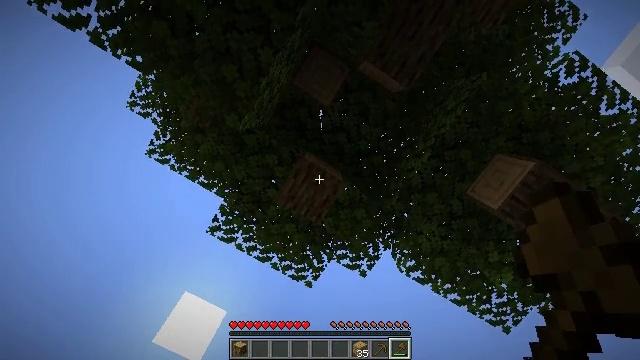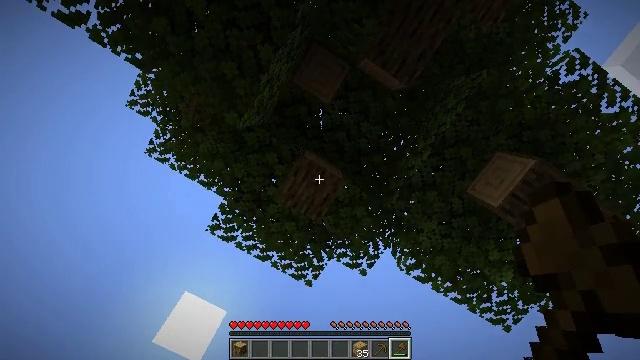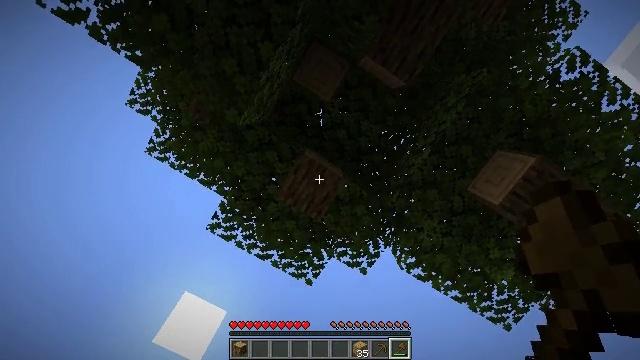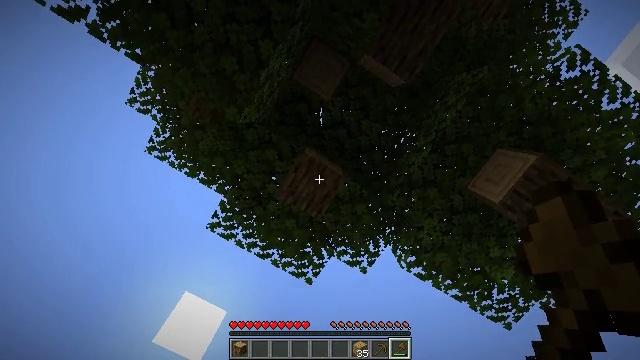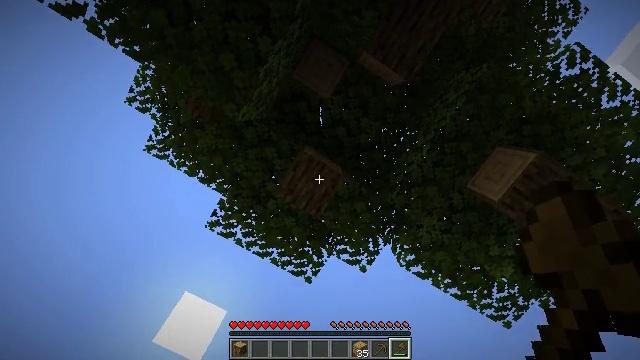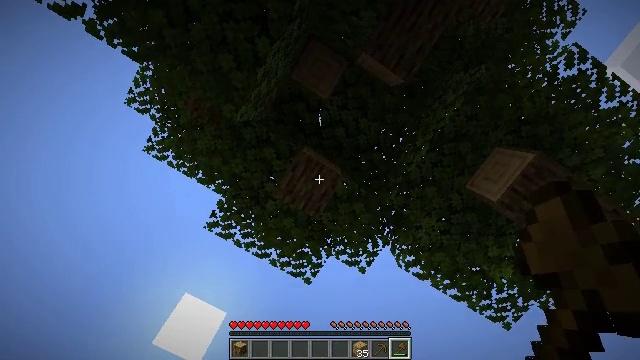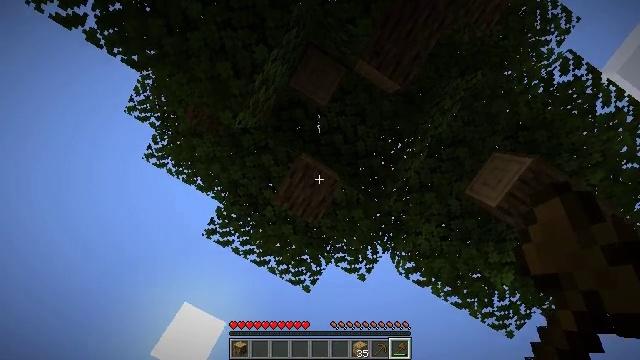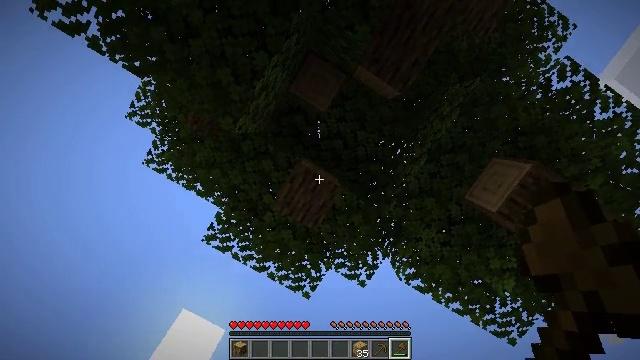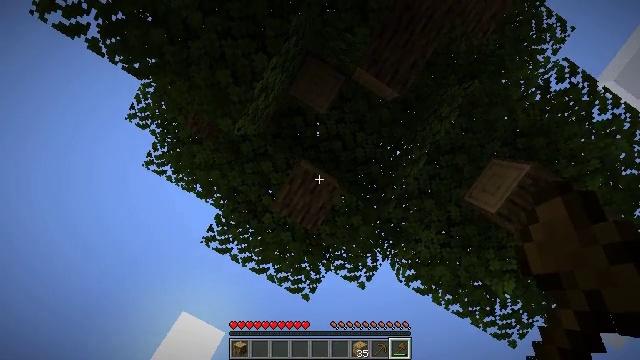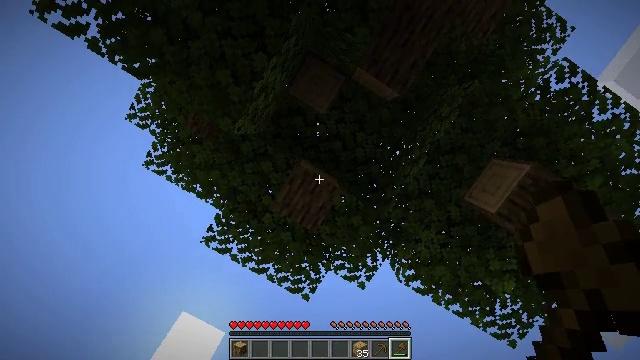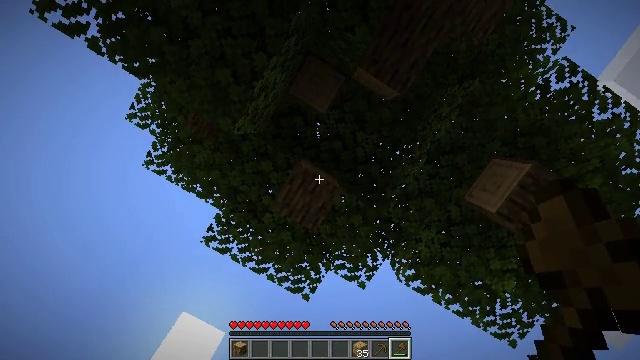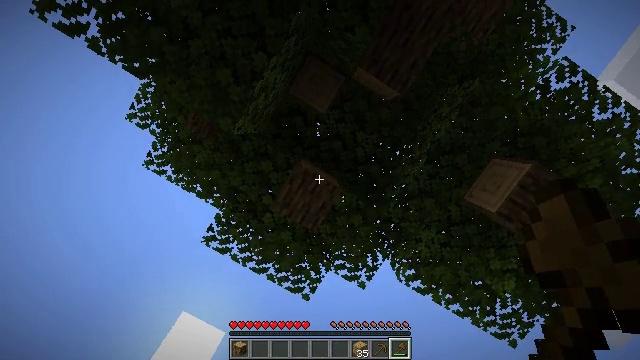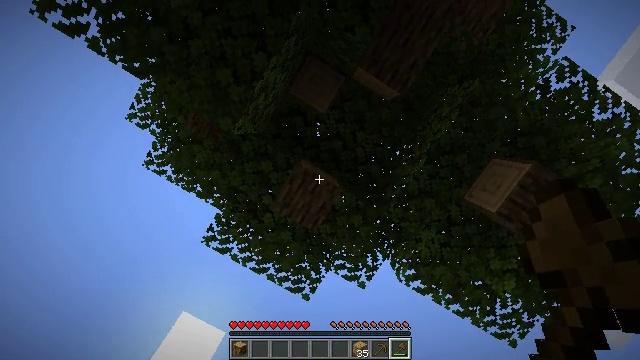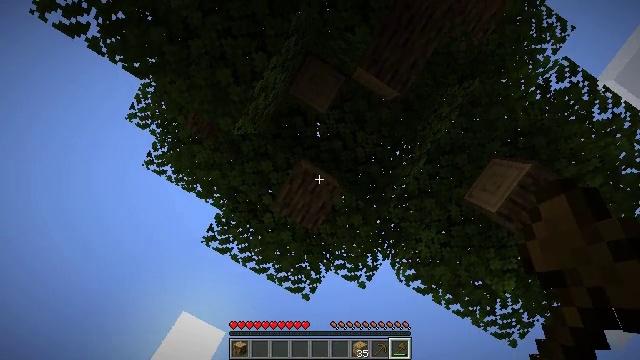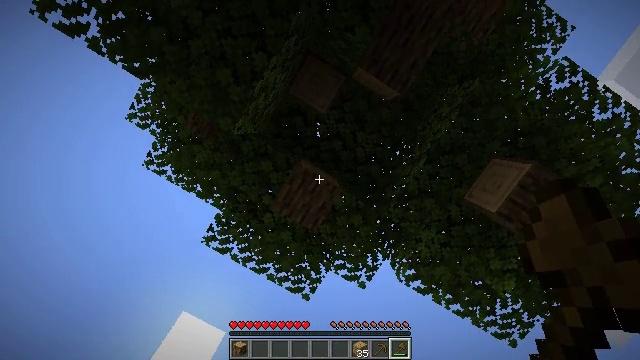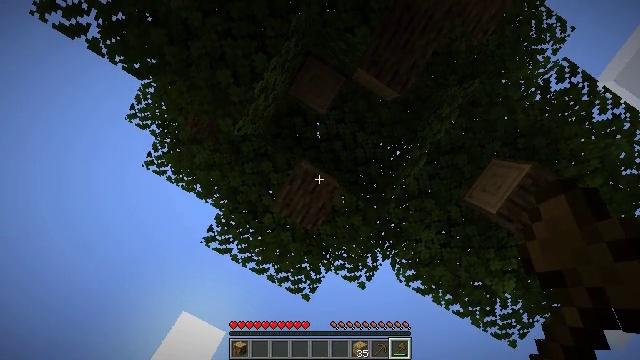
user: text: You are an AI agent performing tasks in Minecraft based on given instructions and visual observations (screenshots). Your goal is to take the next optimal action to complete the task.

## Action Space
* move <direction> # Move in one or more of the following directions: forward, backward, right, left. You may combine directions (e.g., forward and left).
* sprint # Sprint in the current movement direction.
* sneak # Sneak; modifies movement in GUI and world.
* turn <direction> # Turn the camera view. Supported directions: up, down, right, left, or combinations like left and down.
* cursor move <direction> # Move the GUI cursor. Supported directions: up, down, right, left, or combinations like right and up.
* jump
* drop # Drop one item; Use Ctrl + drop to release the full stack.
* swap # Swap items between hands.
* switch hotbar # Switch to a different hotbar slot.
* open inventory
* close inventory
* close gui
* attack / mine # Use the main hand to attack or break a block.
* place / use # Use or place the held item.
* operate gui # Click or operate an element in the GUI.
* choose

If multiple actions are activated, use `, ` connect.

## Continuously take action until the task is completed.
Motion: motion action
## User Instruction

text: Cut down the tree and harvest oak logs.
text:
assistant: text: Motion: sneak, attack / mine
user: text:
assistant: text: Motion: sneak, attack / mine
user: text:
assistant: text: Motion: move forward, sneak, attack / mine
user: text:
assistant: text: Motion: move forward, sneak, attack / mine
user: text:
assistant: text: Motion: move forward, sneak, attack / mine
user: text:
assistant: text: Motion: move forward, sneak, turn up, attack / mine
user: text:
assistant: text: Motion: sneak, turn up, attack / mine
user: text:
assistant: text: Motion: sneak, attack / mine
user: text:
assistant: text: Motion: sneak, attack / mine
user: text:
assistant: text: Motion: sneak, attack / mine
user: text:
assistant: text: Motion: sneak, attack / mine
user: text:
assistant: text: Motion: sneak, attack / mine
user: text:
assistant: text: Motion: sneak, attack / mine
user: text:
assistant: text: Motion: sneak, attack / mine
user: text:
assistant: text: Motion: move back, sneak, attack / mine
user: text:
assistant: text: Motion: move back, sneak, attack / mine
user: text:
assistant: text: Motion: move back, sneak, attack / mine
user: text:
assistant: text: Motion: move back, sneak, attack / mine
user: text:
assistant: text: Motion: sneak, attack / mine
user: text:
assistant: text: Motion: sneak, attack / mine
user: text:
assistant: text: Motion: sneak, attack / mine
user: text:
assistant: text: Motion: sneak, attack / mine
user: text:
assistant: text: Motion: sneak, attack / mine
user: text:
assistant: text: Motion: move forward, sneak, attack / mine
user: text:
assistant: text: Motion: move forward, sneak, attack / mine
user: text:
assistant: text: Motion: move forward, sneak, attack / mine
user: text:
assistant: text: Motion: sneak, attack / mine
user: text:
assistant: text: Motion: sneak, attack / mine
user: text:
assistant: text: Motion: sneak, attack / mine
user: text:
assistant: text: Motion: sneak, attack / mine